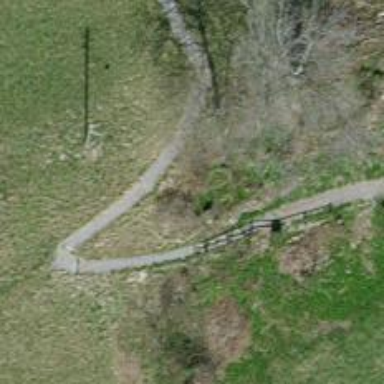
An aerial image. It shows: Path surfaced with fine gravel.